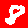
Digit: 8